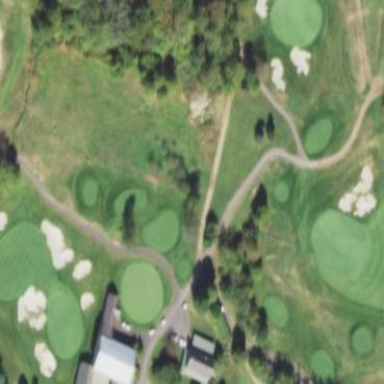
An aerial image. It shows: Area of rough grass used for golf.